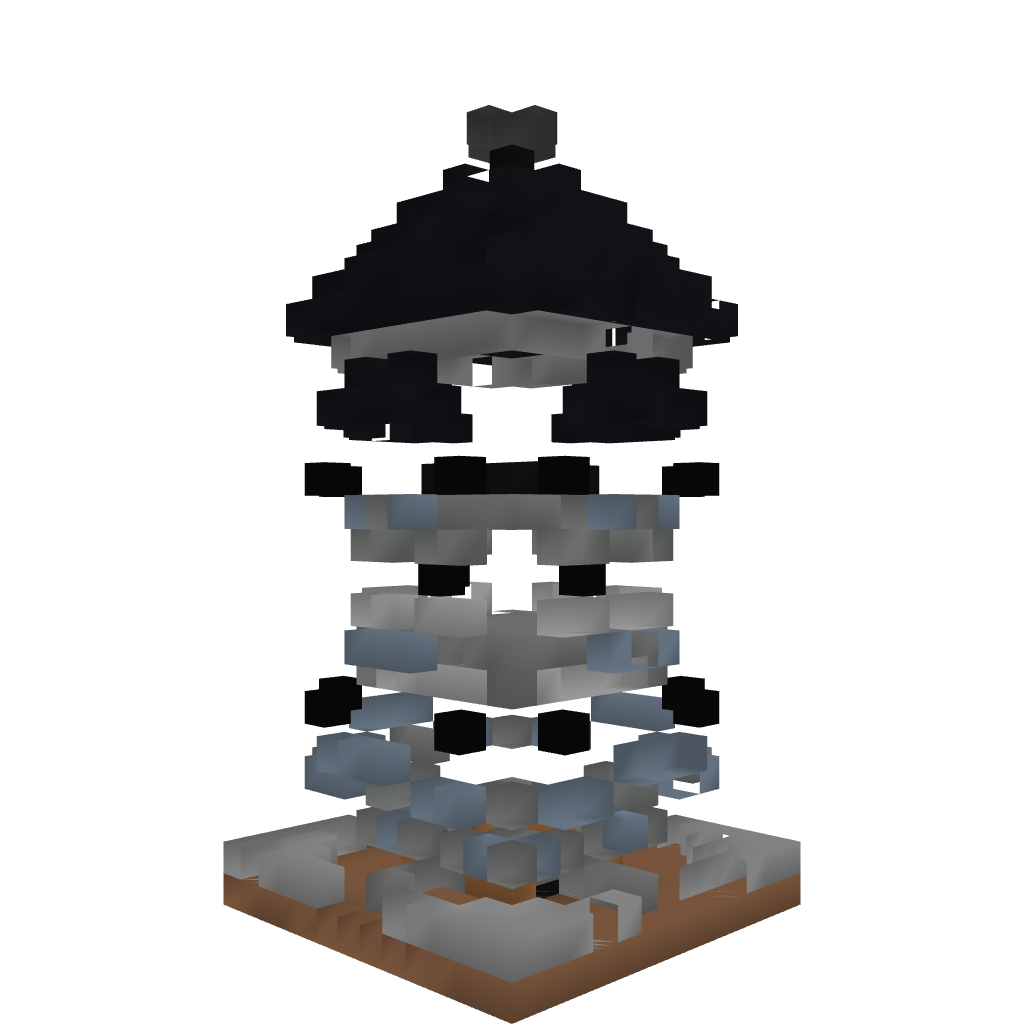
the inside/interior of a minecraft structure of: Medieval Stonebrick Watchtower